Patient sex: M
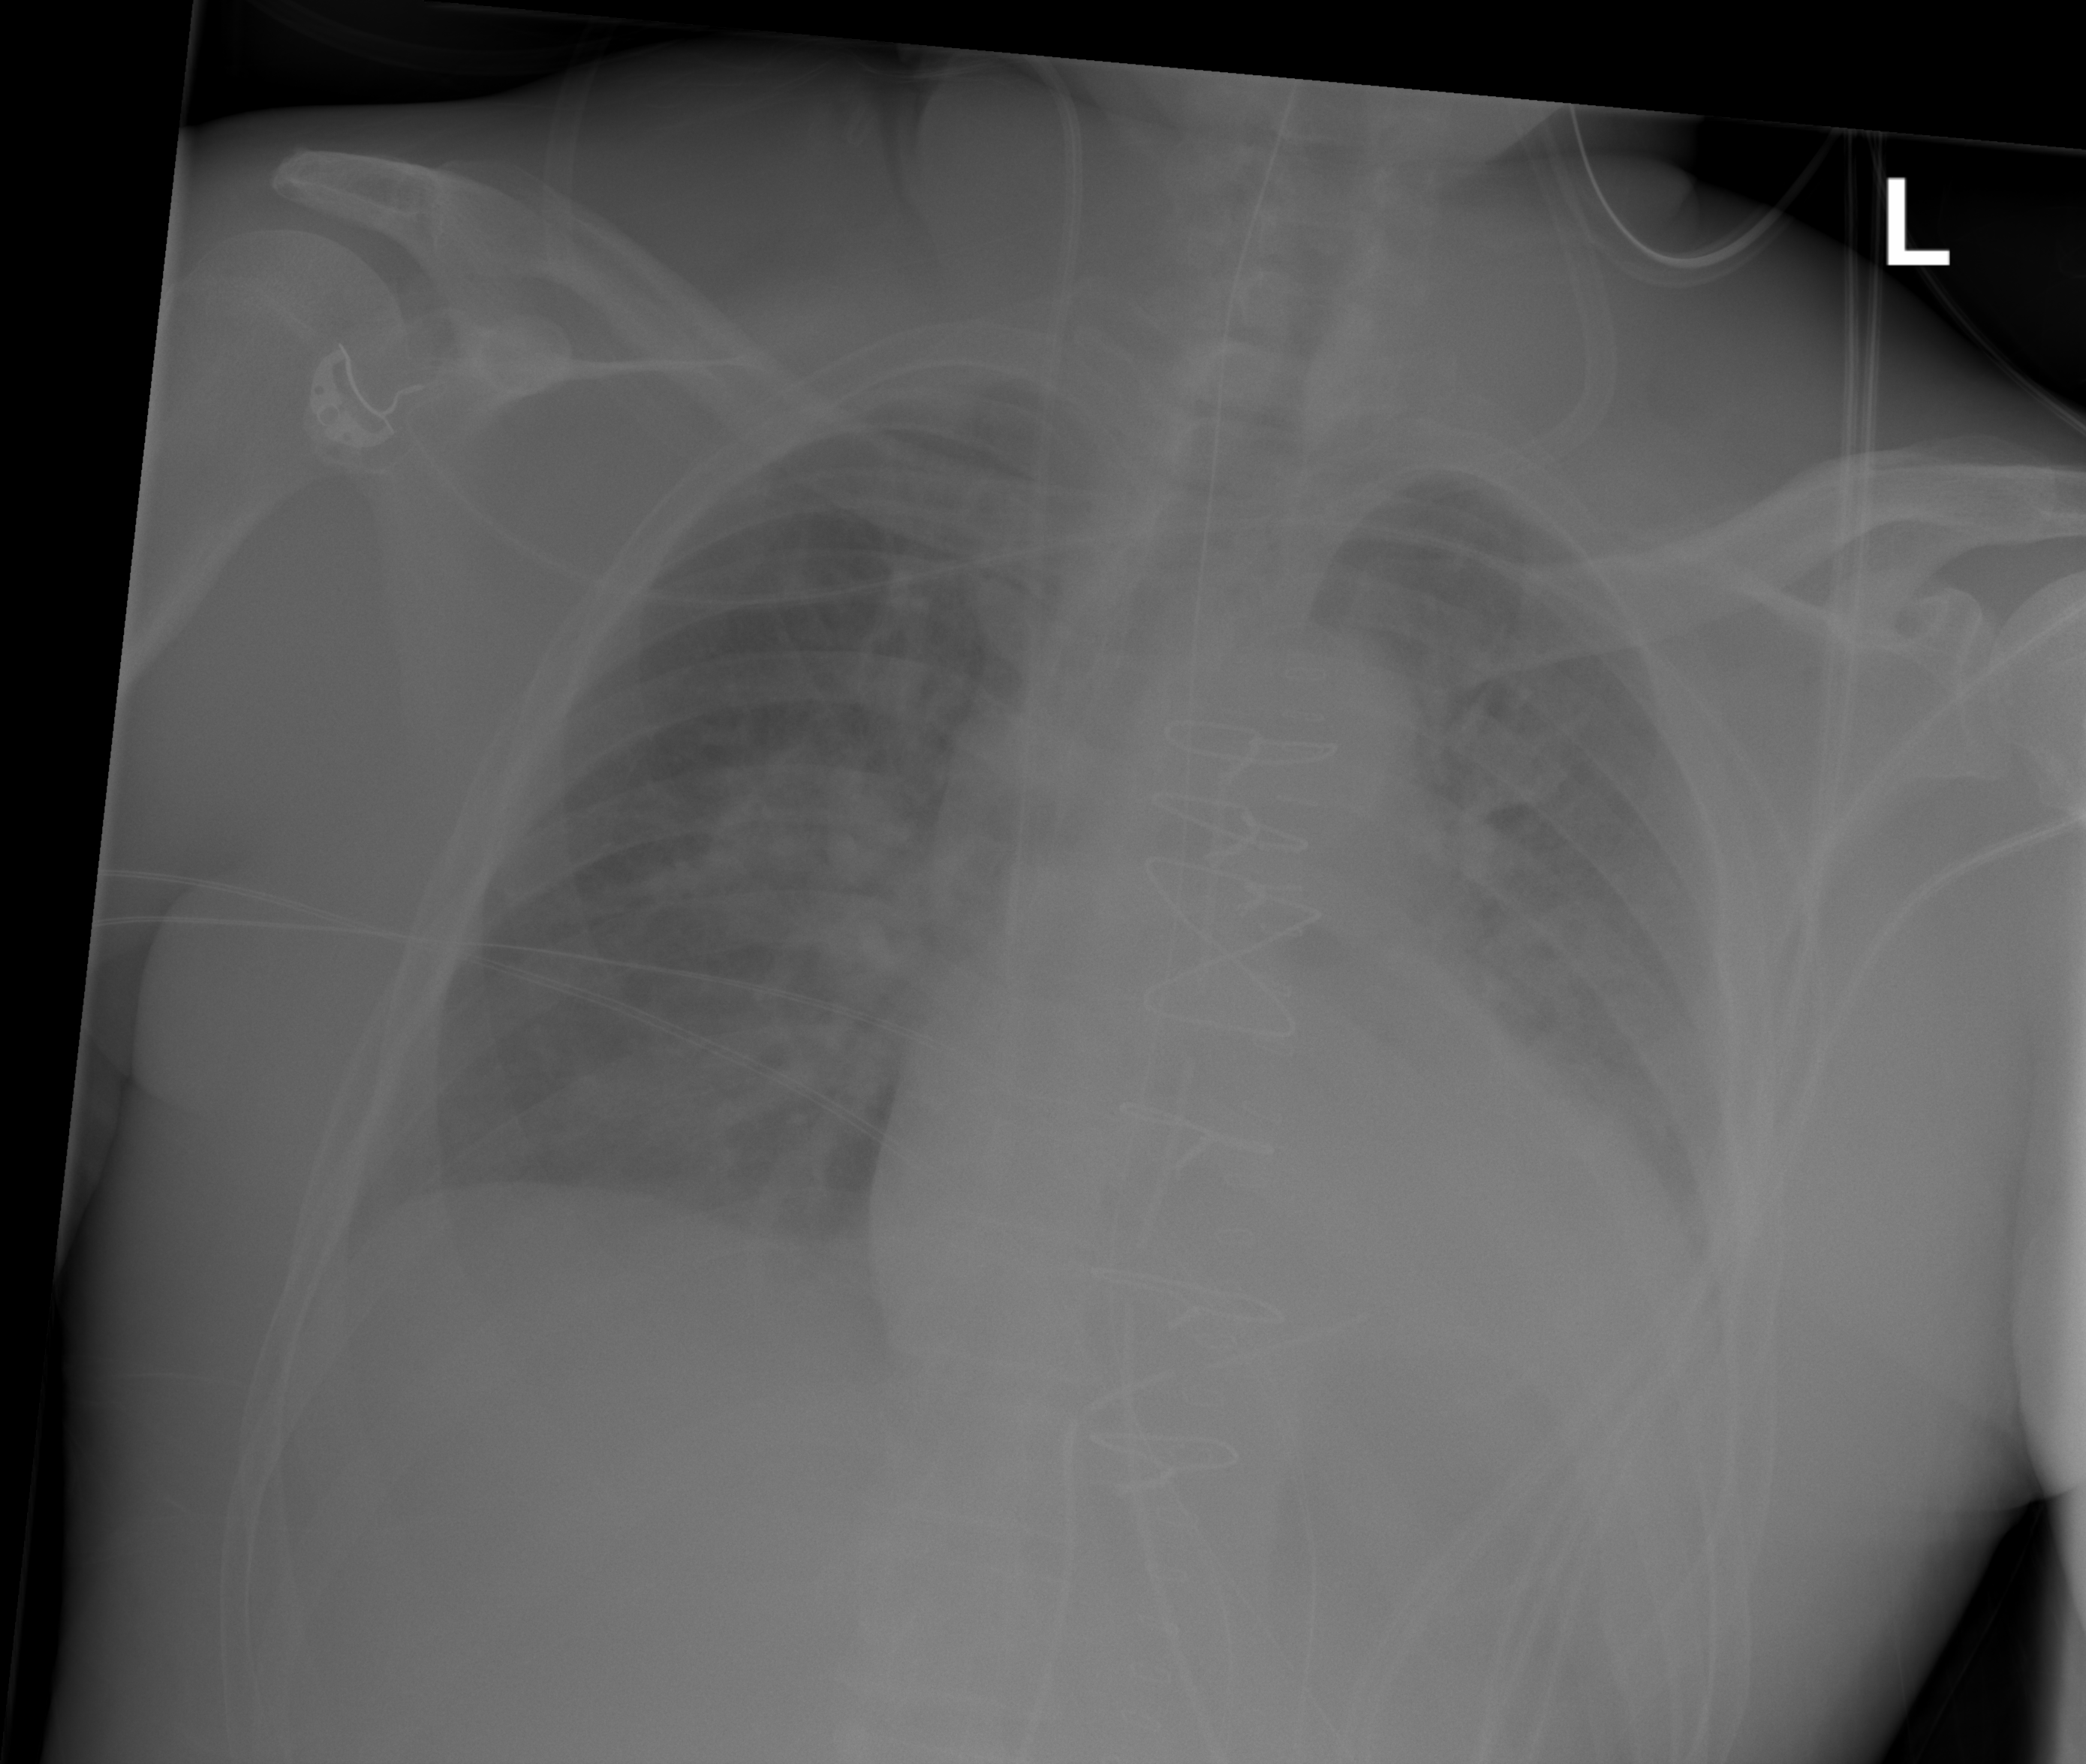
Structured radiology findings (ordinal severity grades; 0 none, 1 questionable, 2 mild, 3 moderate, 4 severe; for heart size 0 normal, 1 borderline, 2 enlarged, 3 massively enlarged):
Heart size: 2
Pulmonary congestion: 2
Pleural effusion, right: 0
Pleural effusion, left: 1
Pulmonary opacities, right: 2
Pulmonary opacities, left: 2
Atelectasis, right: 0
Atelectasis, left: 0